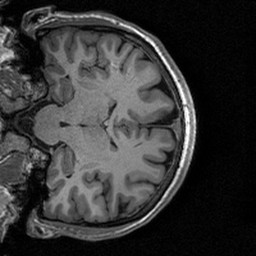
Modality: T1w
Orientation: coronal
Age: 25
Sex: male